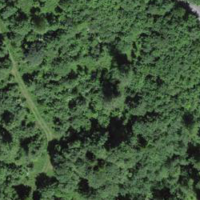
EUNIS habitat code: 43
Species observed at this site:
Sorbus aucuparia